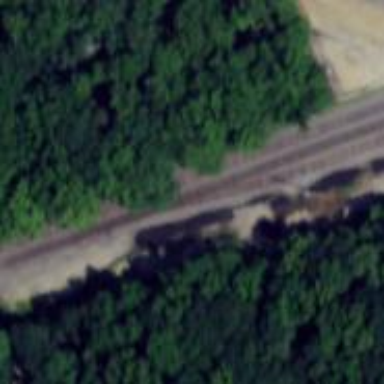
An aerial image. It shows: Railway siding for service.